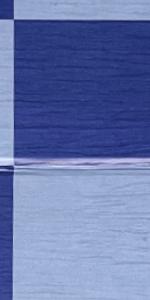
Label: Empty